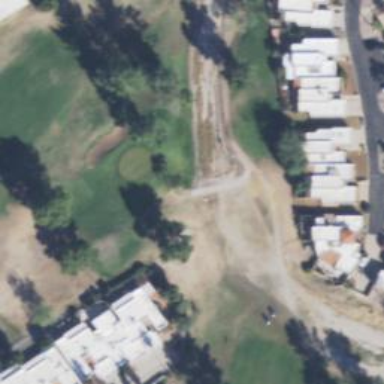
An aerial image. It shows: Pathway for golfing.